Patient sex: M
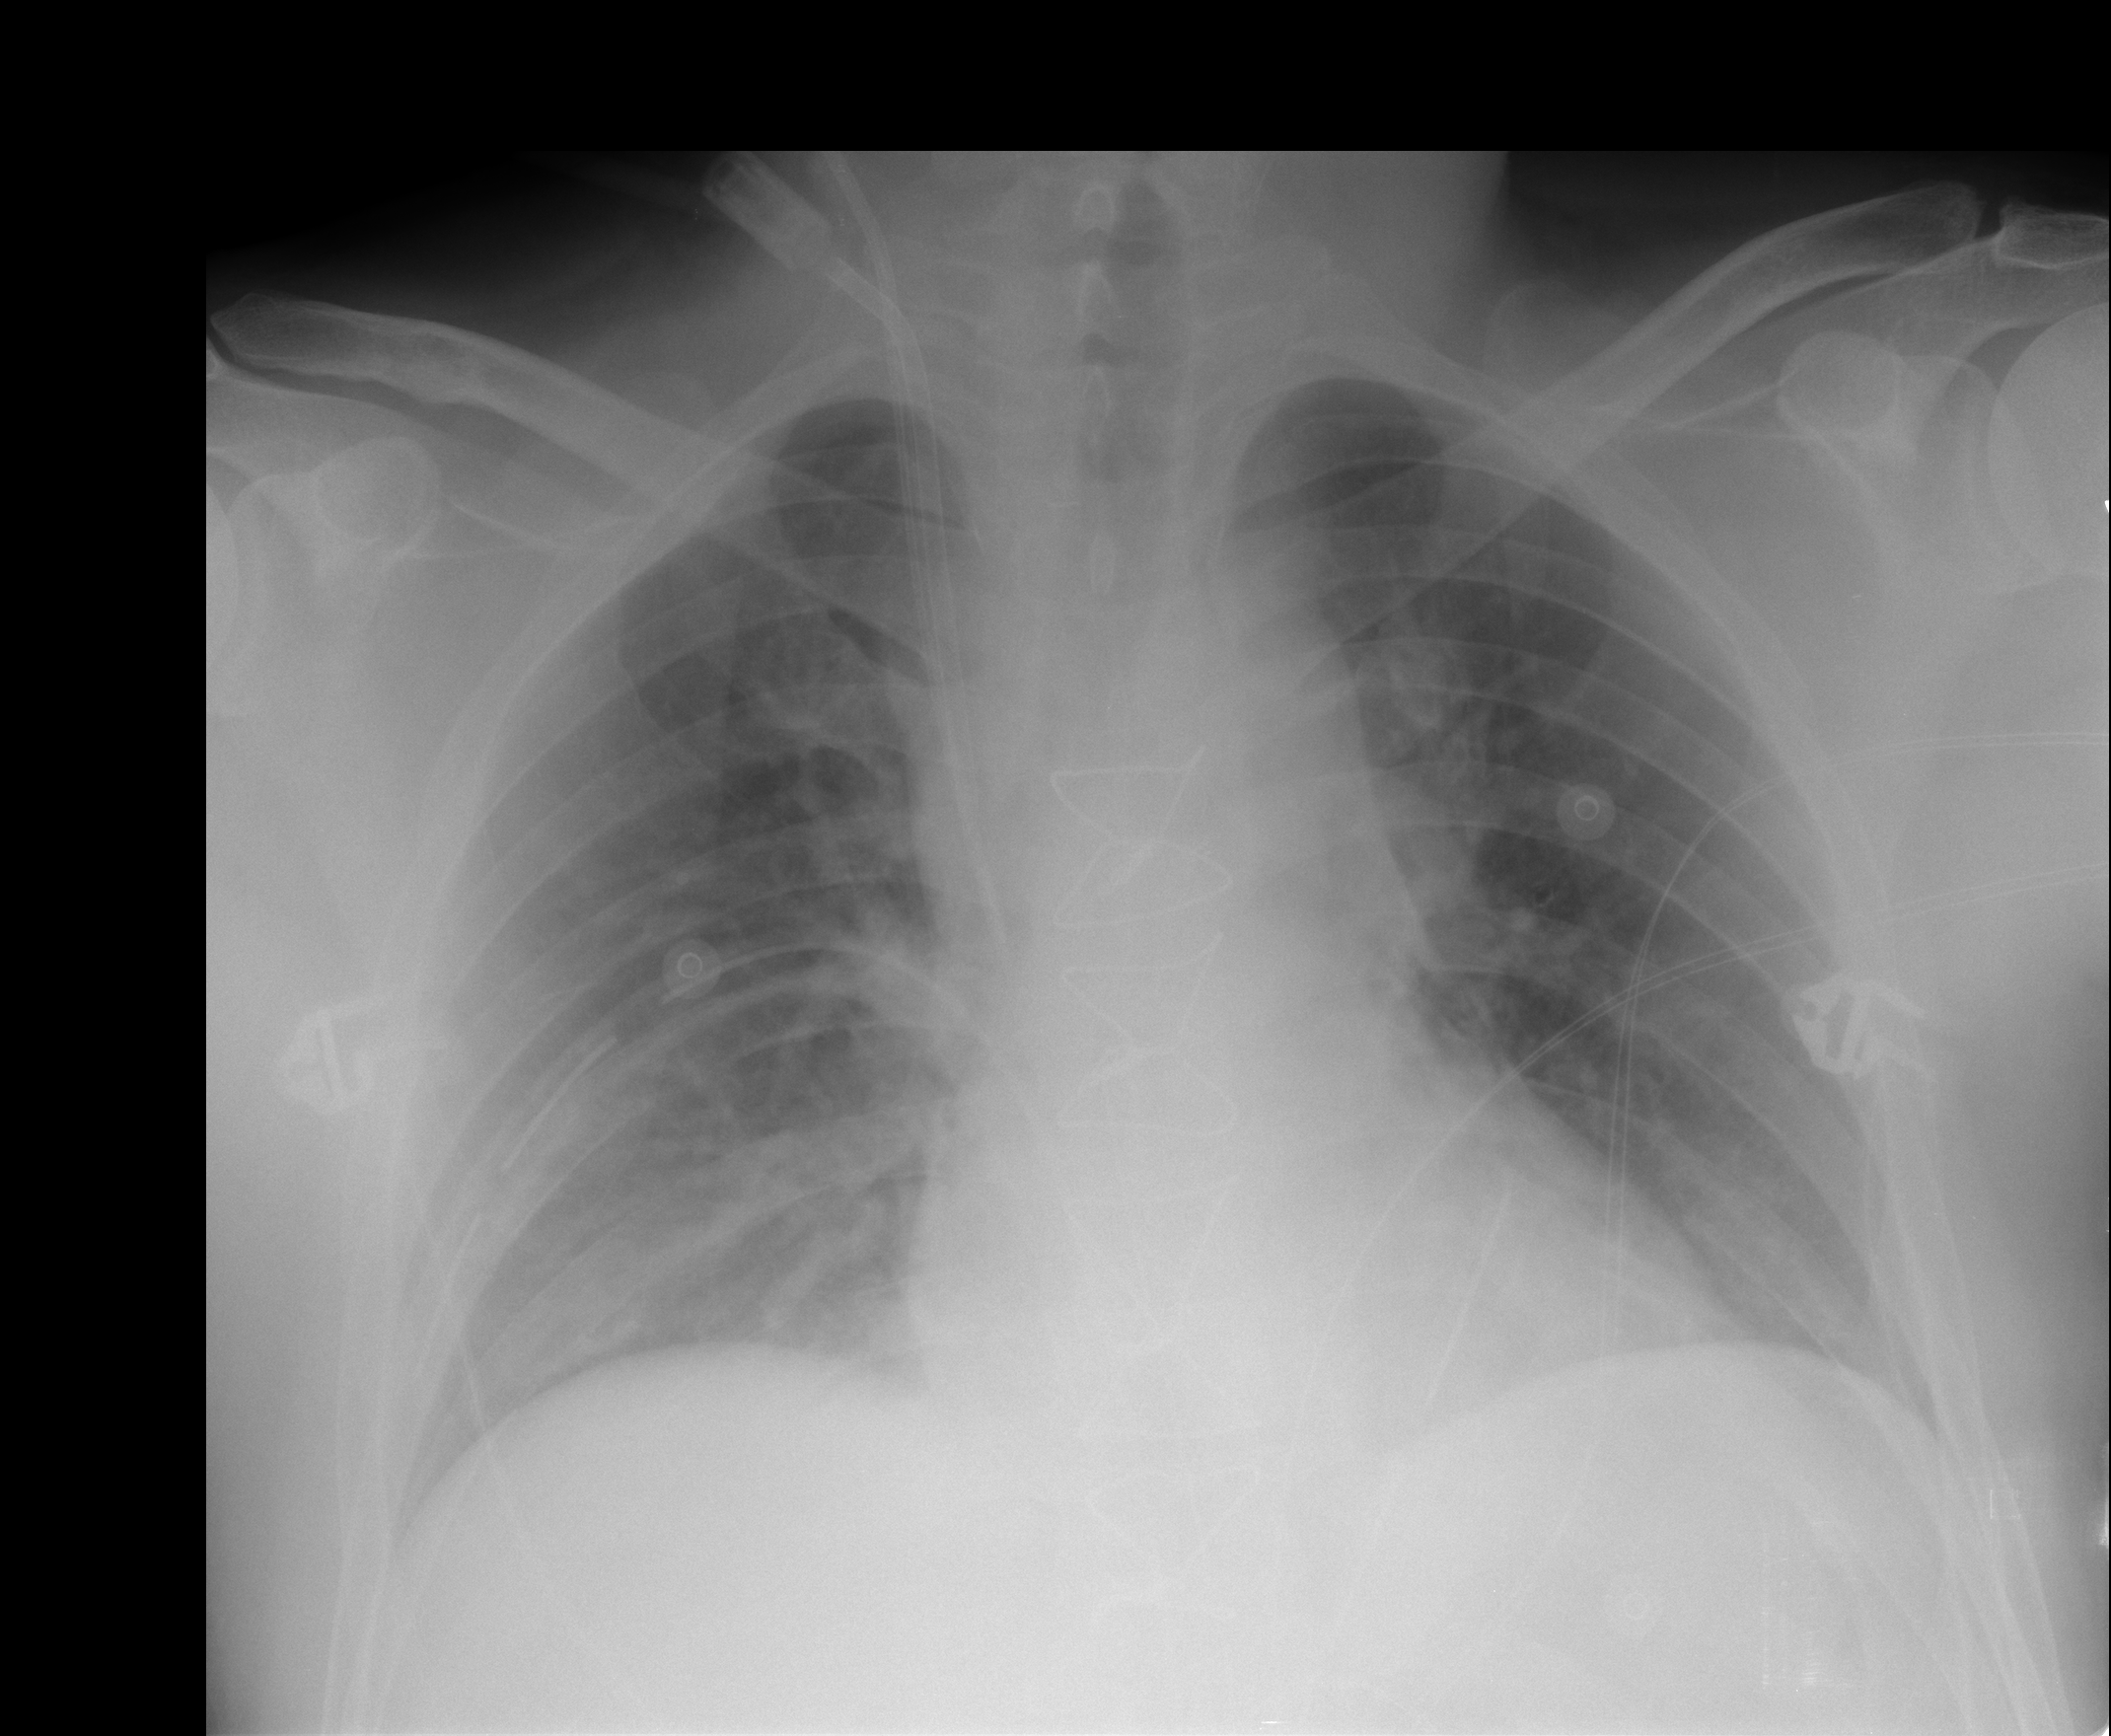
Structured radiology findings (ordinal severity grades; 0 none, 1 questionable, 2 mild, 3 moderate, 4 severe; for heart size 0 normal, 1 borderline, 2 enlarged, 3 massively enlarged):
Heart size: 0
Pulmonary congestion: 2
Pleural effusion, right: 0
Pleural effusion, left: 0
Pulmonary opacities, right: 2
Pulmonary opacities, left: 2
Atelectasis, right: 0
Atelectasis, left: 0